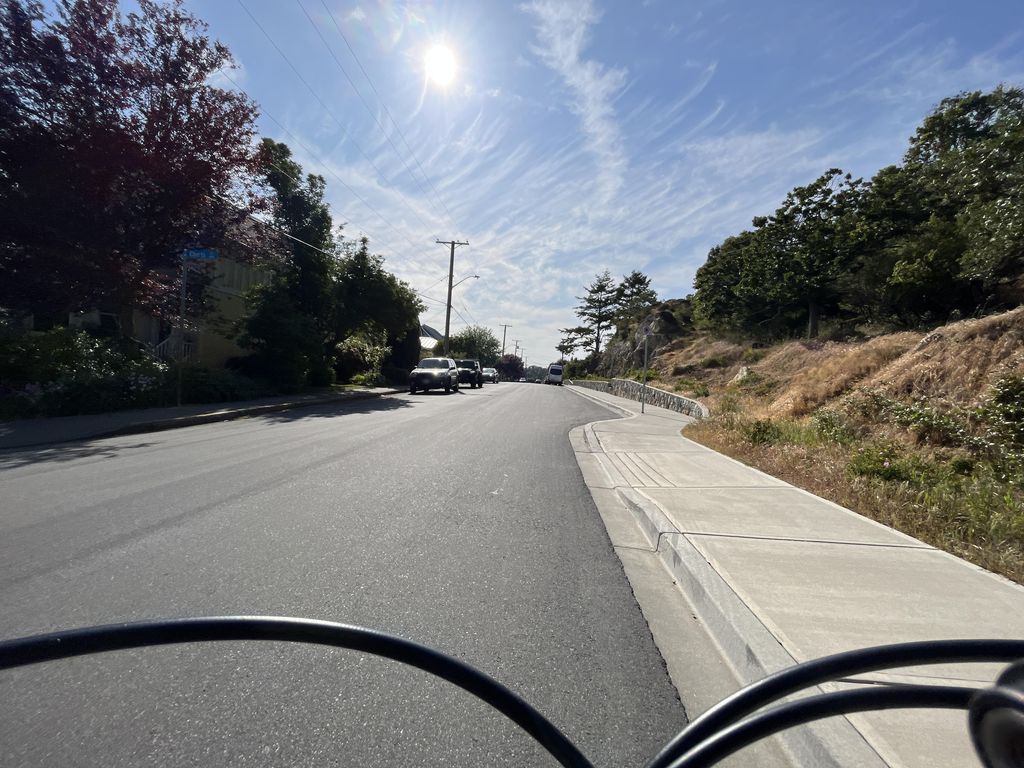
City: victoria